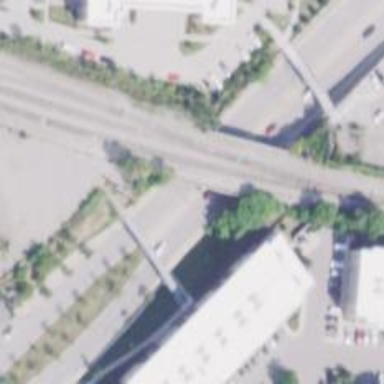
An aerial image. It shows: Railway bridge over siding.